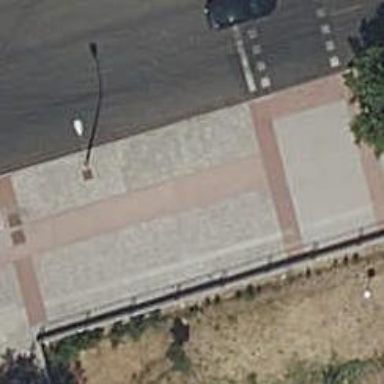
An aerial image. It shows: Bus stop with sheltered platform for public transport.